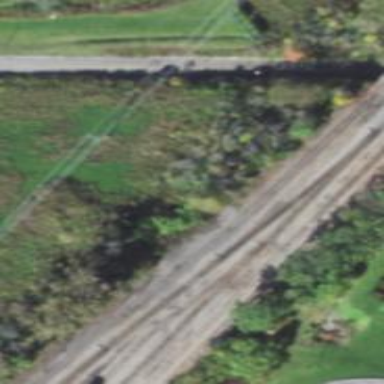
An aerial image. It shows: Railway yard.